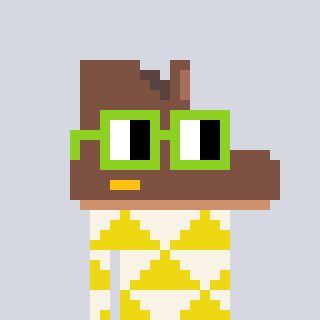
a pixel art character with square light green glasses, a boot-shaped head and a yellow-colored body on a cool background